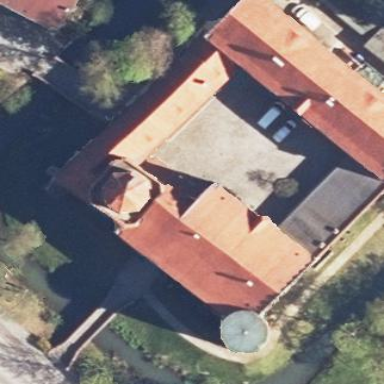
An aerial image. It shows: Building with hipped roof tiles.